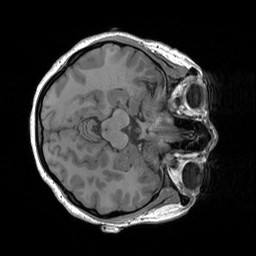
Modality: T1w
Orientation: axial
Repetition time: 2 s
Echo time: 0.00252 s